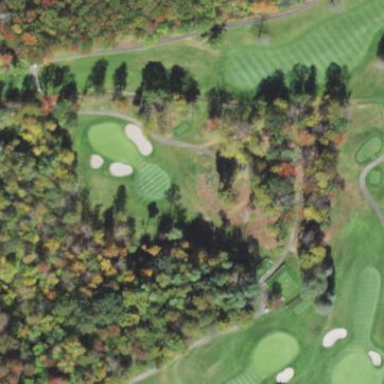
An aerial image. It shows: Blue tee on the golf course.